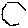
Label: hexagon